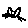
Label: cat